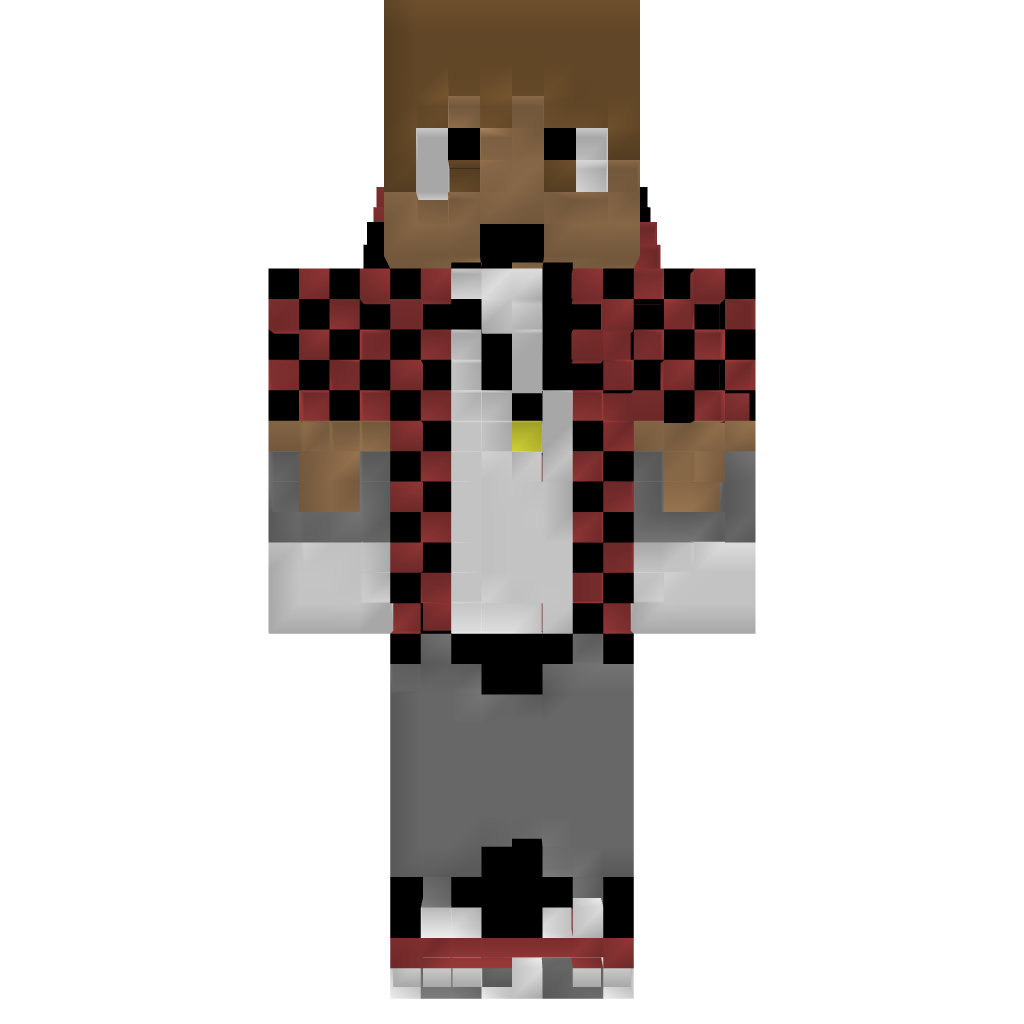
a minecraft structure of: BajanCanadian bad low quality